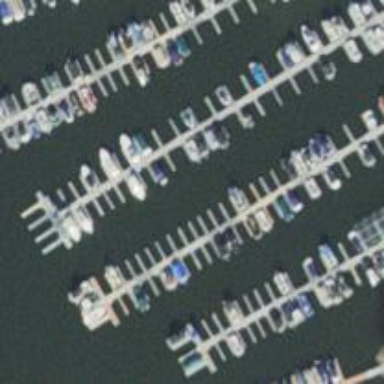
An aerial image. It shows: Man-made pier.